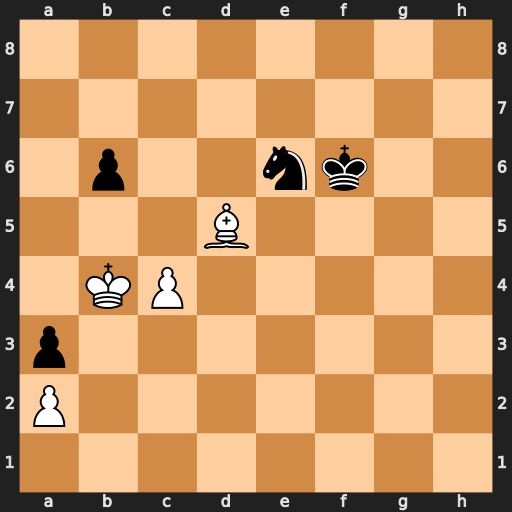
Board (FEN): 8/8/1p2nk2/3B4/1KP5/p7/P7/8
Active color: w
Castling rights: -
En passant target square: -
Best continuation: Bxe6 Kxe6 Kb5 Ke5 Kxb6